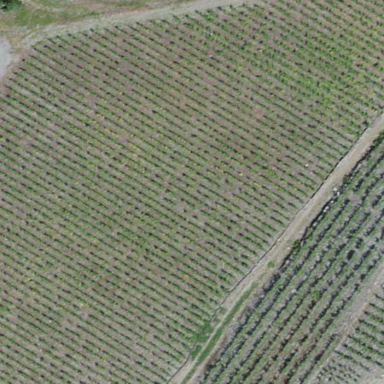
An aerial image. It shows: Vineyard growing grapes.